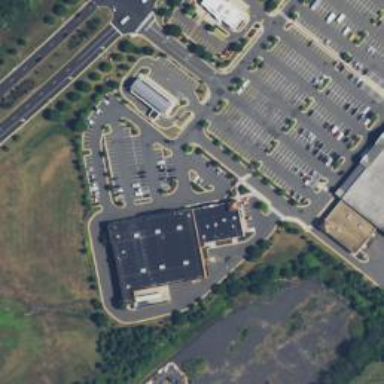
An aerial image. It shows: Parking area.